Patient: sex M, age 30
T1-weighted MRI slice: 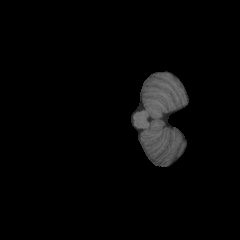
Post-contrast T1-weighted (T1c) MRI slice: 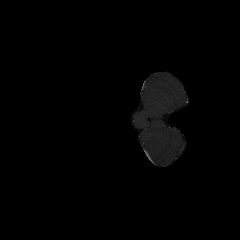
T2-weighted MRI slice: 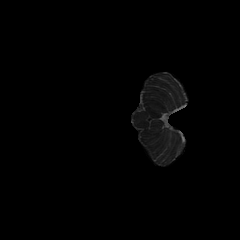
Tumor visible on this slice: no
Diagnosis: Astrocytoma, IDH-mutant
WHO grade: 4